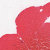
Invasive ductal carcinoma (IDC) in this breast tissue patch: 0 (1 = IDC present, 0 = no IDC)